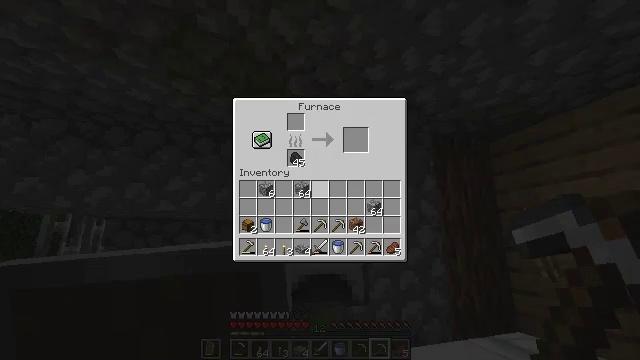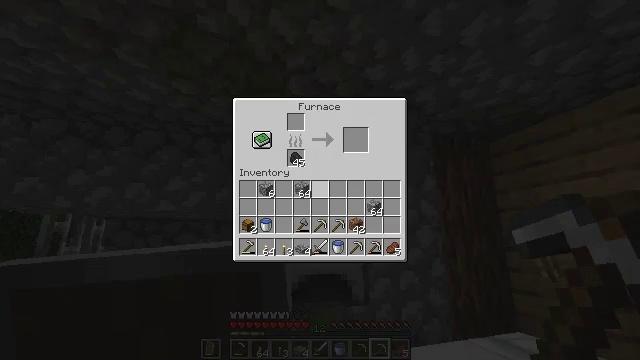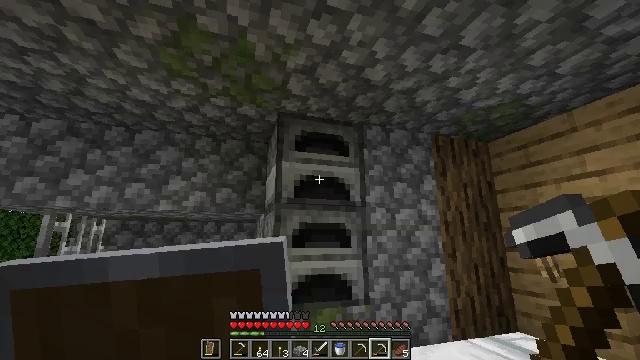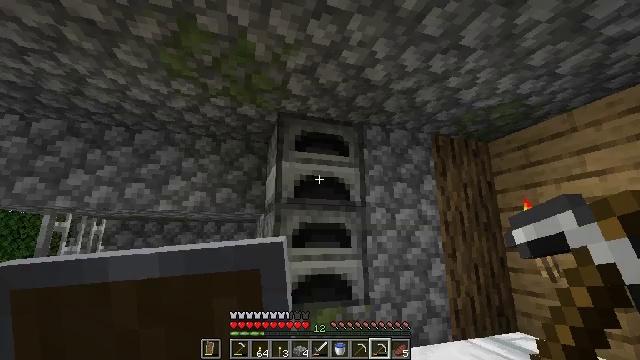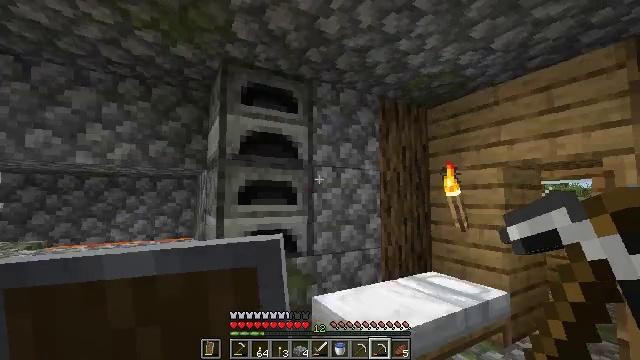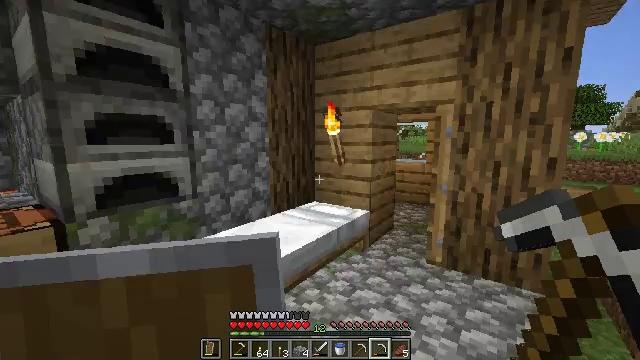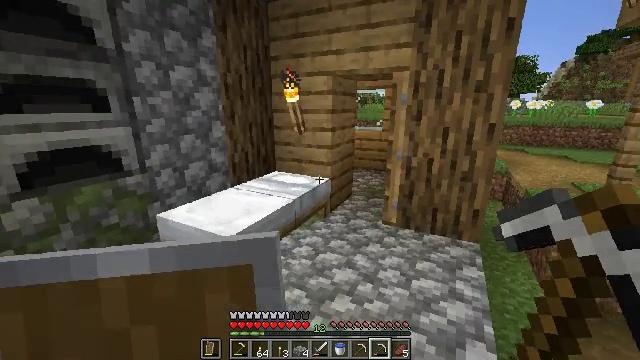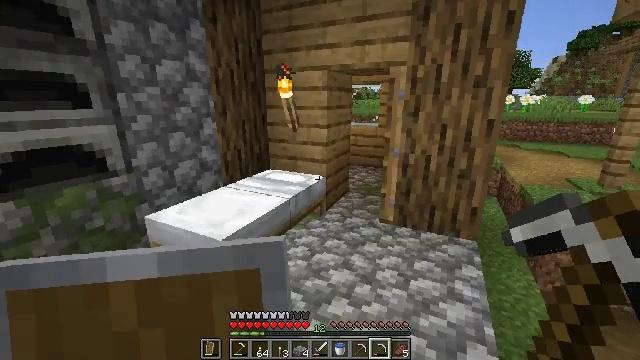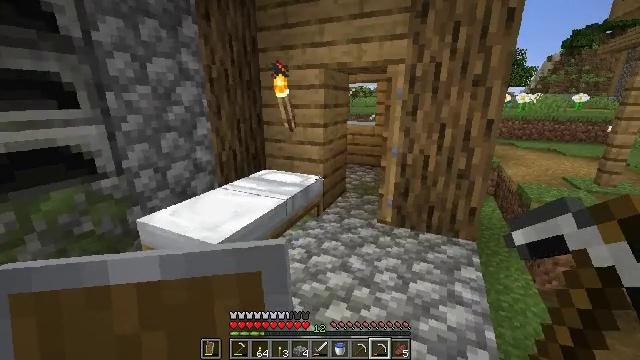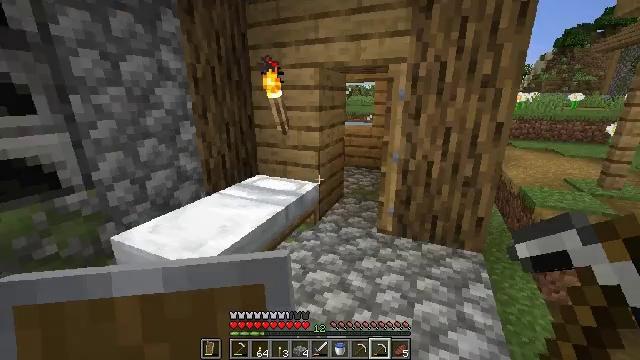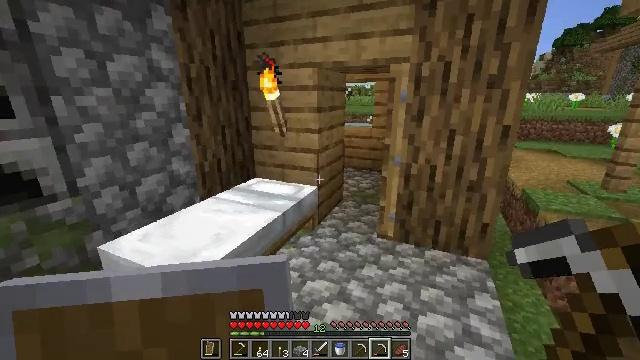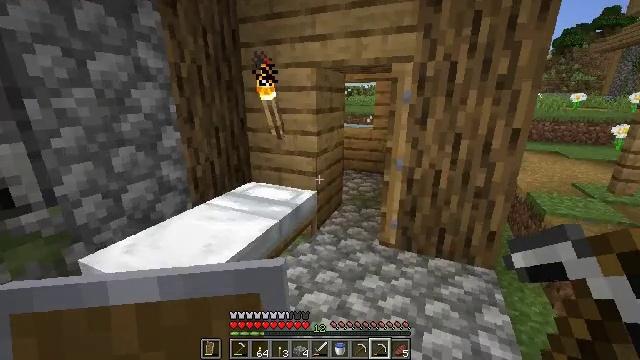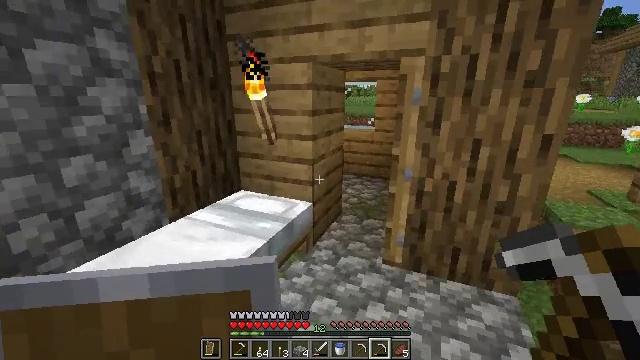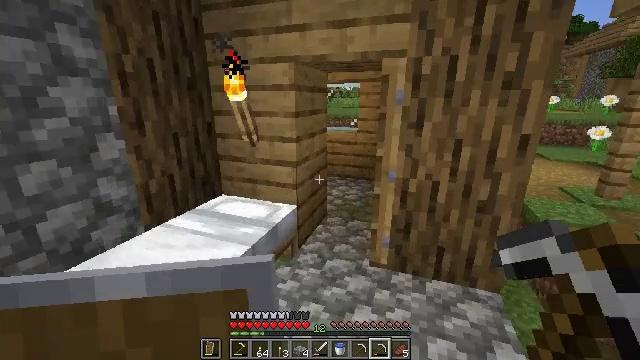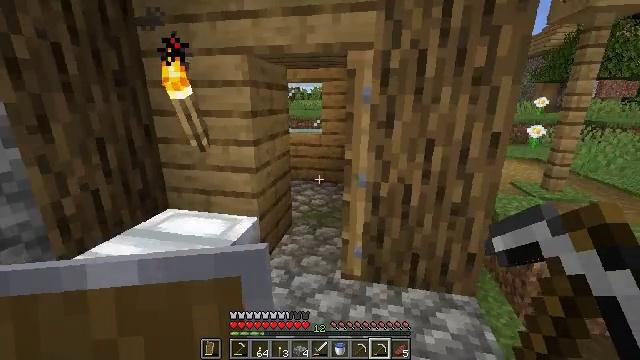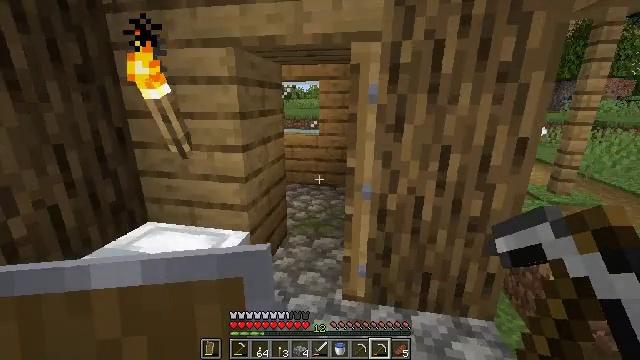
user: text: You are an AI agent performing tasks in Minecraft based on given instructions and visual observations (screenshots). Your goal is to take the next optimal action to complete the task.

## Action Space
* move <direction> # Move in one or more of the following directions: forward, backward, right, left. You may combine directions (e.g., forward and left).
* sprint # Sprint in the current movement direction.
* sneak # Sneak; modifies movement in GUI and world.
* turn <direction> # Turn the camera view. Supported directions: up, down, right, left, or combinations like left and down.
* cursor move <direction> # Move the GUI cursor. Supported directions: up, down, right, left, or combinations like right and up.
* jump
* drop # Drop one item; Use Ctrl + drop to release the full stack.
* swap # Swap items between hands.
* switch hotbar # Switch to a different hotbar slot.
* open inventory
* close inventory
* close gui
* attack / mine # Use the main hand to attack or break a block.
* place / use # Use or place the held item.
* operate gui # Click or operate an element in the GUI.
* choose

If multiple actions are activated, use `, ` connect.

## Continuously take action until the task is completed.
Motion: motion action
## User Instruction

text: Mine potatoes from the farmland.
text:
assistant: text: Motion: no_op
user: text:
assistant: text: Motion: open inventory
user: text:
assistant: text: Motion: open inventory
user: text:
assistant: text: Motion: turn right and down, open inventory
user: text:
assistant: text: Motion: turn right and down
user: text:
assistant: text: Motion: turn right and down
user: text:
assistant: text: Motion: move forward, turn right
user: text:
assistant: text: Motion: move forward
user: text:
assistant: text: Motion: move forward, turn right
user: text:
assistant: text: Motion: move forward
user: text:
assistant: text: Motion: move forward
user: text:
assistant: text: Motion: move forward
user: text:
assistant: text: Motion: move forward, turn right
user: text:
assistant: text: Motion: move forward, turn right
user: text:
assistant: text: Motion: move forward
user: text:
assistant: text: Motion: move forward
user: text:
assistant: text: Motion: move forward
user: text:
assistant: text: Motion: move forward
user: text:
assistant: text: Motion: move forward
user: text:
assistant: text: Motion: move forward, turn left
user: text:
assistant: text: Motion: move forward, turn left
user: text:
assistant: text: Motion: move forward, turn left
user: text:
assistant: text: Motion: move forward, turn left
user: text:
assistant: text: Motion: move forward, turn left
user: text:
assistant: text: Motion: move forward, turn left
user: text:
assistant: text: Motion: move forward and move right, turn left
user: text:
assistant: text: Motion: move forward and move right, turn left
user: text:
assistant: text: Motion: move forward and move right, turn left
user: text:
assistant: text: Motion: move forward and move right, turn left
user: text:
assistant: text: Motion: move forward and move right, turn left